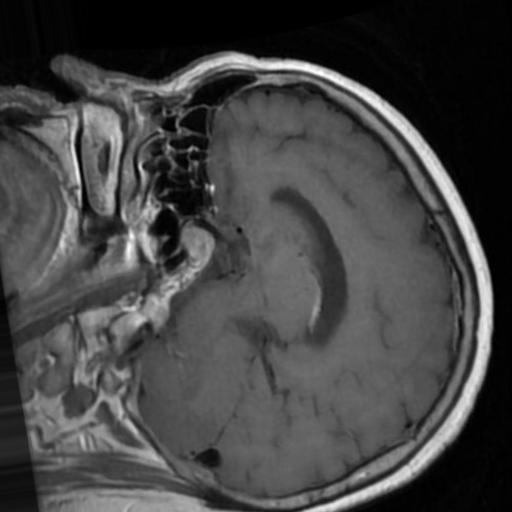
Label: brain_tumor